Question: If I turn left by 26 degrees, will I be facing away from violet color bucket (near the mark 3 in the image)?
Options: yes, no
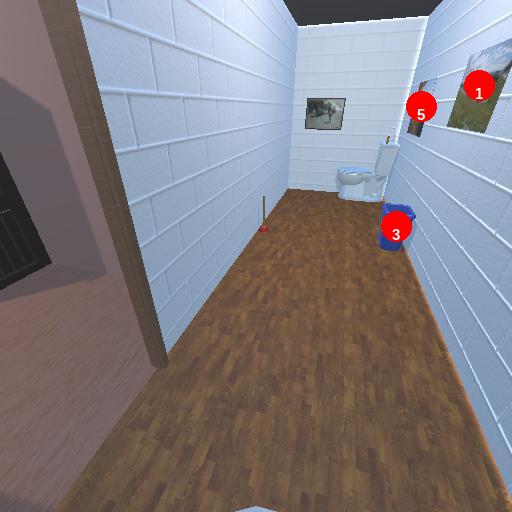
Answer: yes